Question: I want to display a push notifications message in an AlertView.
'''
- (void)application:(UIApplication *)application didReceiveRemoteNotification:(NSDictionary *)userInfo {
NSDictionary *dic = [userInfo objectForKey:@"aps"];
NSString *message = [userInfo objectForKey:@"alert"];
UIAlertView *alert = [[UIAlertView alloc] initWithTitle:nil message:@"Sie haben eine eine Nachricht." delegate:self cancelButtonTitle:@"OK" otherButtonTitles:nil];
[alert show];
}
'''
That's what 'userInfo' variable contains:

I have tried this but '*message' is 'nil'.
'NSString *message = [userInfo objectForKey:@"alert"];'
How can I get the '"alert"' value? Any ideas?.
Thanks in advance.
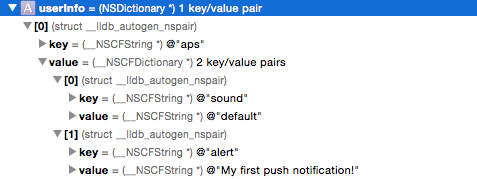
Answer: This is probably what you needed:
'''
NSDictionary *dic = [userInfo objectForKey:@"aps"];
NSString *message = [dic objectForKey:@"alert"];
'''